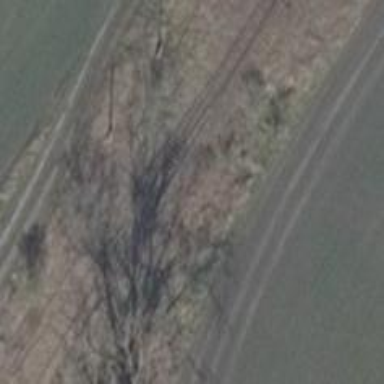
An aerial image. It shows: Railway switch.